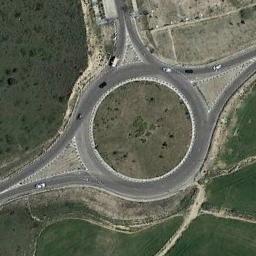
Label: roundabout